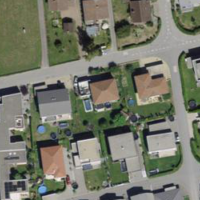
EUNIS habitat code: 55
Species observed at this site:
Chelidonium majus